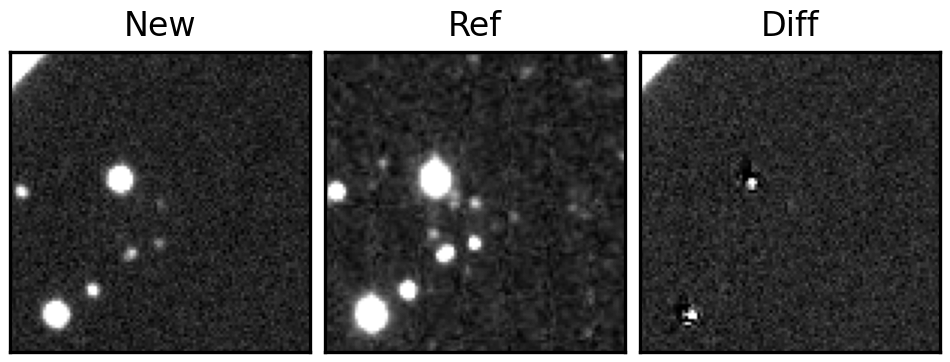
Label: real